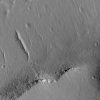
Atmospheric dust classification: not_dusty